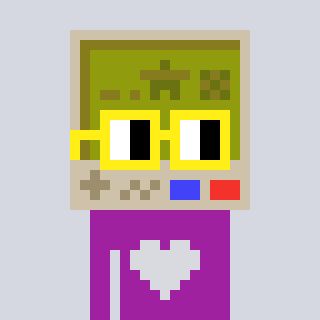
a pixel art character with square yellow glasses, a gameboy-shaped head and a magenta-colored body on a cool background